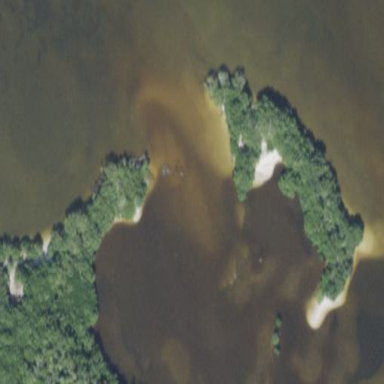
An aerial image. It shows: Wetland area dominated by mangroves.